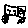
Label: car